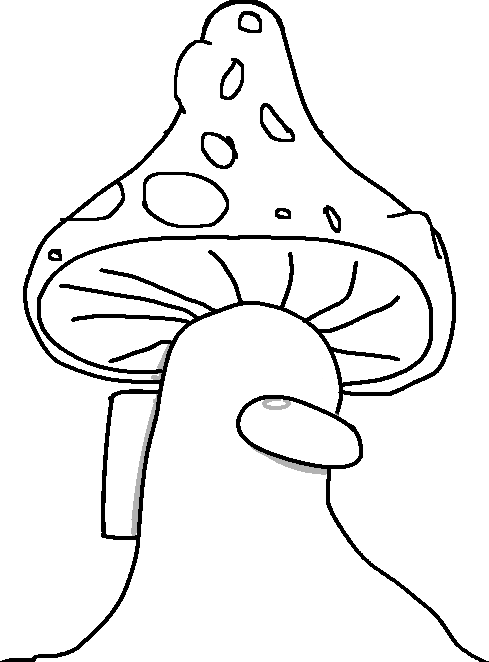
Label: 5_Shroomjak